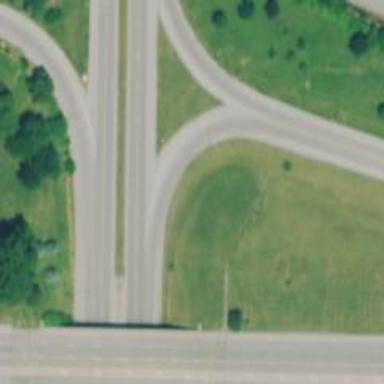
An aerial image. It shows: Trunk link highway.